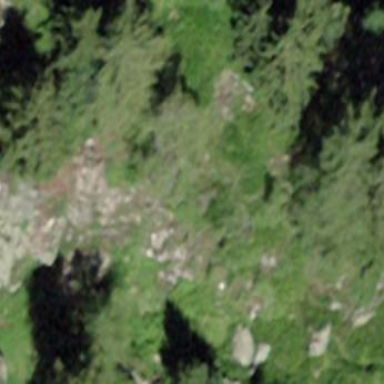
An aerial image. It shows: Forest dominated by needle-leaved trees.